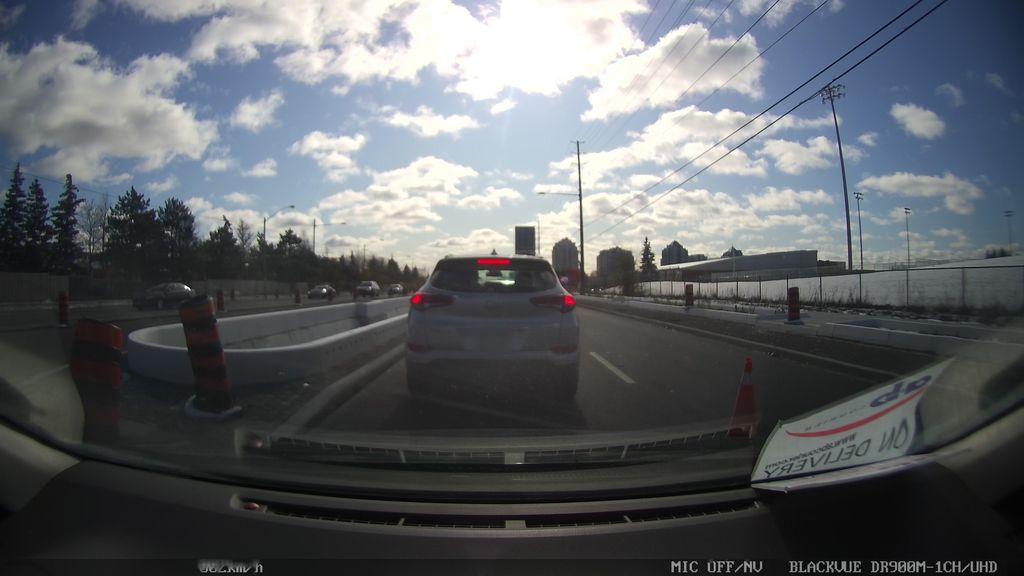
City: toronto